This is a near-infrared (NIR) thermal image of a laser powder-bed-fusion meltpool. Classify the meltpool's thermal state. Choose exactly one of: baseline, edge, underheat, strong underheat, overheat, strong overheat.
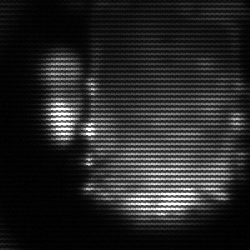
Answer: baseline